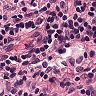
Metastatic tissue present: no